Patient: sex M, age 42
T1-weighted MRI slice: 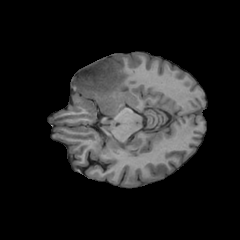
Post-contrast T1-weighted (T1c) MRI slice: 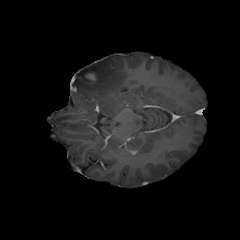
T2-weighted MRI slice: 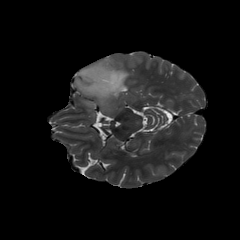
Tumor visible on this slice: yes
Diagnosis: Astrocytoma, IDH-mutant
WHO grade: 4